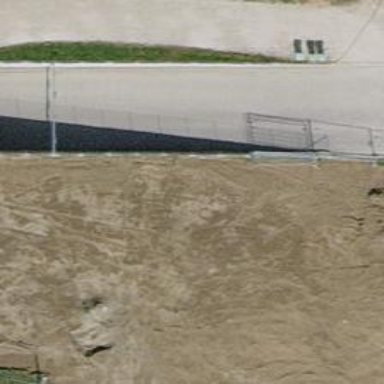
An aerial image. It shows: Parking aisle with concrete surface under tunnel.